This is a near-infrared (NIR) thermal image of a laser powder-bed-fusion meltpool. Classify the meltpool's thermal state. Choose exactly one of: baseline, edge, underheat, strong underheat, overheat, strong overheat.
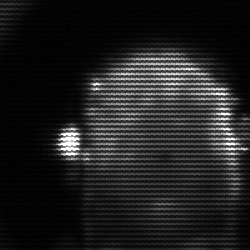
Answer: baseline